Question: I'm writing an iOS application that populates an array using the data retrieved from the server and displays it in a picker view.
Everything goes smoothly the first time the view is displayed; However, when switching to another view which uses a camera to scan stuff and switch back using a slide-out menu (built using <URL>, it fails to populate the array. When we access it on the UI thread after the background task has finished to retrieve the records, an 'NSRangeException' is thrown with the error 'index 0 beyond bounds for empty array'.
I'm pretty sure the background task is being run and the data is being retrieved successfully as I log every single request to the server.
I believe it might be an issue with concurrency and the background thread not updating the variable.
As far as we have tested, this issue is only present on iOS 6, and does not happen, or at least has not yet, on iOS 7.
This is the code used to retrieve and set the array:
'''
dispatch_queue_t queue = dispatch_queue_create("com.aaa.bbb", NULL);
dispatch_async(queue, ^{
_events = [_wi getEvents:_auth_token];
dispatch_async(dispatch_get_main_queue(), ^{
// code to be executed on the main thread when background task is finished
[_mPicker reloadComponent:0];
// Set the default on first row
[self pickerView:_mPicker didSelectRow:0 inComponent:0];
[pDialog dismissWithClickedButtonIndex:0 animated:YES];
});
});
'''
This is the 'prepareforSegue' method in my 'SidebarViewController' that is responsible for switching between views when an item is selected from the slide-out menu.
'''
- (void) prepareForSegue: (UIStoryboardSegue *) segue sender: (id) sender
{
// Set the title of navigation bar by using the menu items
NSIndexPath *indexPath = [self.tableView indexPathForSelectedRow];
UINavigationController *destViewController = (UINavigationController*)segue.destinationViewController;
destViewController.title = [[_menuItems objectAtIndex:indexPath.row] capitalizedString];
if ( [segue isKindOfClass: [SWRevealViewControllerSegue class]] ) {
SWRevealViewControllerSegue *swSegue = (SWRevealViewControllerSegue*) segue;
swSegue.performBlock = ^(SWRevealViewControllerSegue* rvc_segue, UIViewController* svc, UIViewController* dvc) {
UINavigationController* navController = (UINavigationController*)self.revealViewController.frontViewController;
[navController setViewControllers: @[dvc] animated: NO ];
[self.revealViewController setFrontViewPosition: FrontViewPositionLeft animated: YES];
};
}
}
'''
The views are linked together from the storyboard for switching.
The error occurs when I try to retrieve a specific entry from my 'events' array in the 'pickerView:didSelectRow:inComponent:' method :
'''
- (void)pickerView:(UIPickerView *)pickerView didSelectRow:(NSInteger)row inComponent:(NSInteger)component {
// Set the current id
_currentId = [NSString stringWithFormat:@"%d", row];
_currentName = [[_events objectAtIndex:row] objectForKey:@"event_name"];
-----------^
...
'''
Here's the list of running threads and the call stack.

From my experience in Android, I think that this might have to do something with me not finishing the background task properly the first time, or somehow the code that is supposed to be run after the background task, is run alongside it the second time.
I would appreciate any suggestions that might help me with this issue!
Thanks
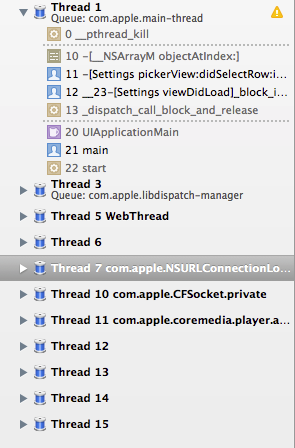
Answer: The variable '_events' is accessed from different threads without any synchronization mechanism.
Try this:
'''
dispatch_queue_t queue = dispatch_queue_create("com.aaa.bbb", NULL);
dispatch_async(queue, ^{
NSArray* events = [_wi getEvents:_auth_token];
dispatch_async(dispatch_get_main_queue(), ^{
_events = [events copy];
// code to be executed on the main thread when background task is finished
[_mPicker reloadComponent:0];
// Set the default on first row
[self pickerView:_mPicker didSelectRow:0 inComponent:0];
[pDialog dismissWithClickedButtonIndex:0 animated:YES];
});
});
'''
Also '_events' should be an 'NSArray', not 'NSMutableArray', to avoid such problems.